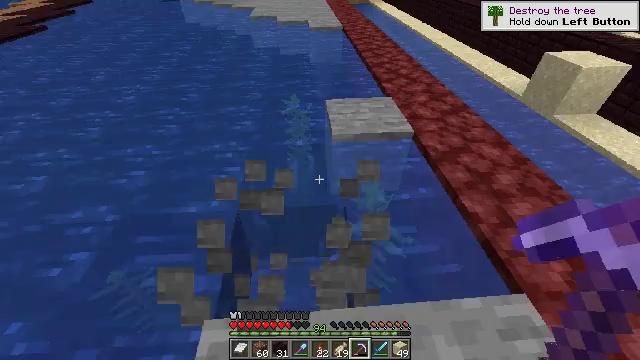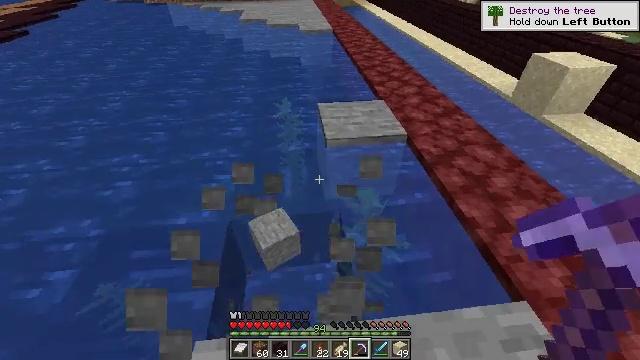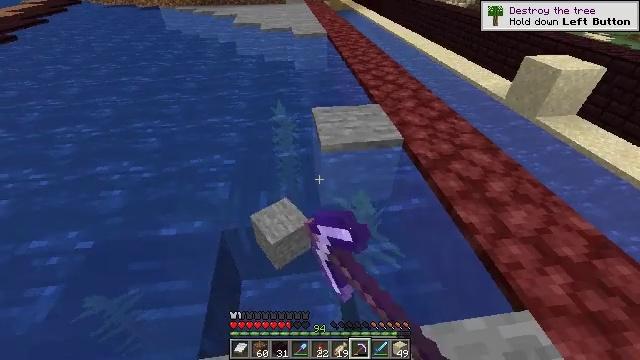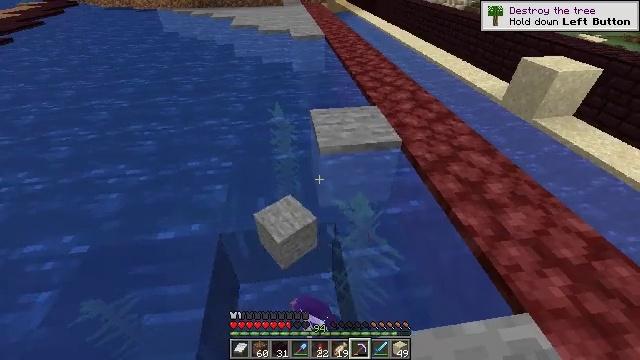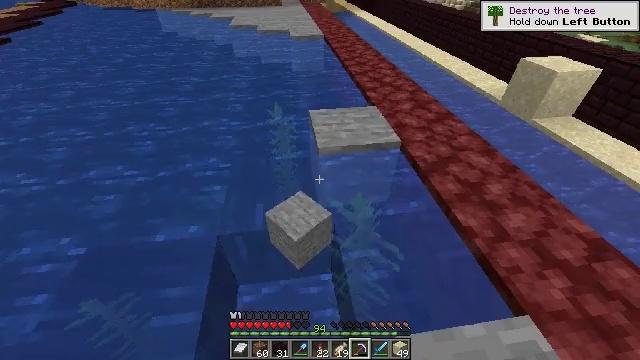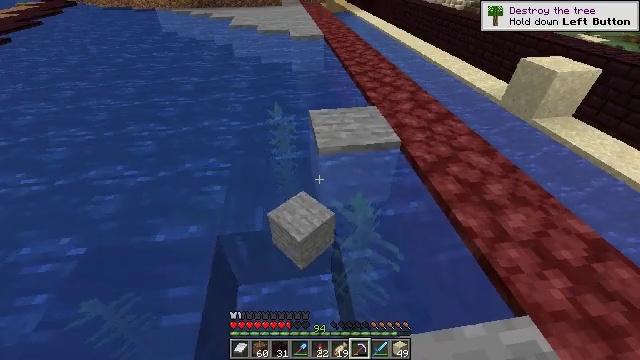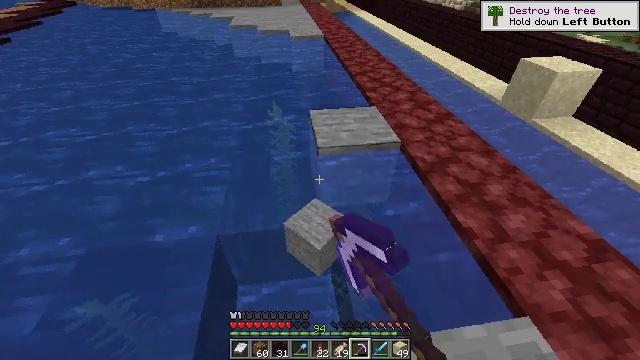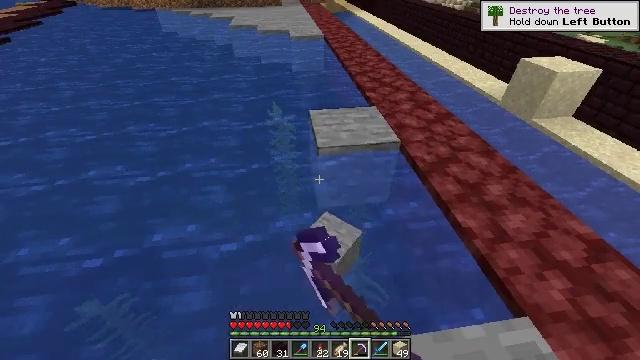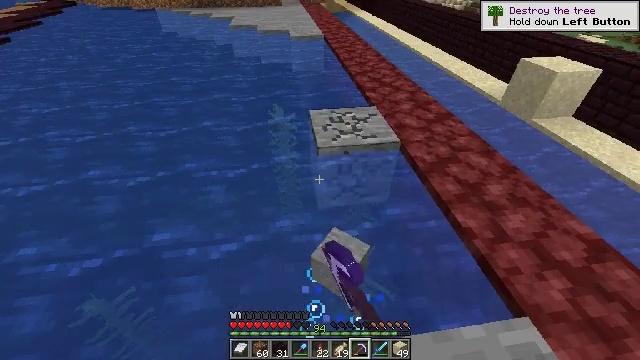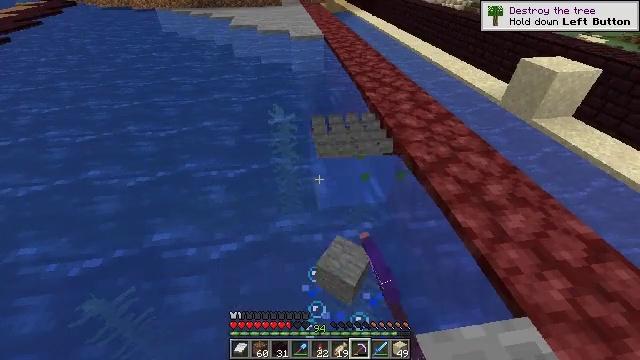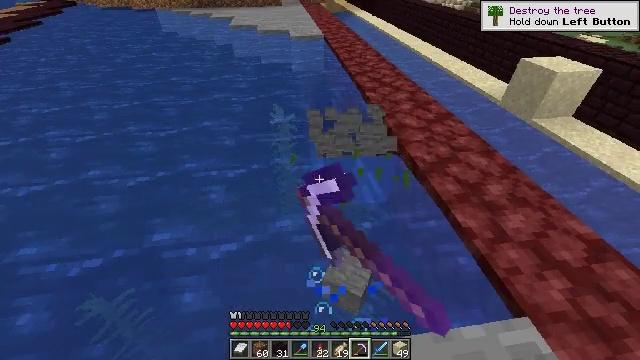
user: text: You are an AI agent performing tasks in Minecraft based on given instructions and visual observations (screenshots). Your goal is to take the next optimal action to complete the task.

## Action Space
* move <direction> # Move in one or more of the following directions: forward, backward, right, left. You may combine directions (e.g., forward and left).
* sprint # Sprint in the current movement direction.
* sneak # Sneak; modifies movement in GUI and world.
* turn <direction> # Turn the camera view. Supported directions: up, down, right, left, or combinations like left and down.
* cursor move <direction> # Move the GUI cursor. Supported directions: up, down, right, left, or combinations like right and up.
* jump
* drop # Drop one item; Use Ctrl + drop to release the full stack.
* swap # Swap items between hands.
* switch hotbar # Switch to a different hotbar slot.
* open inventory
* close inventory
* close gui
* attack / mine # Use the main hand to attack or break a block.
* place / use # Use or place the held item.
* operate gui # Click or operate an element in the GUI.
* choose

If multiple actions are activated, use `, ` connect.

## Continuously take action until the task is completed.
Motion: motion action
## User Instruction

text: Harvesting kelp can be done quickly underwater.
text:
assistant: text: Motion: turn right, attack / mine
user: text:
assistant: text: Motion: turn right, attack / mine
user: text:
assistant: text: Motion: attack / mine
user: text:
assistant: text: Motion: attack / mine
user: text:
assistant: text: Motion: attack / mine
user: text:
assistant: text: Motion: attack / mine
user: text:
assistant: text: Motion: attack / mine
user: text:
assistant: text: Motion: attack / mine
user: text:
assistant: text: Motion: attack / mine
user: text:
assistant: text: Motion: attack / mine
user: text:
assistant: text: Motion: attack / mine